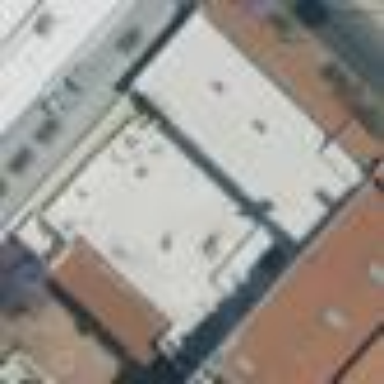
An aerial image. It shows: Commercial building.